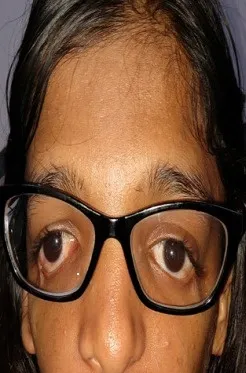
The facial dysmorphic features of Treacher Collins syndrome.
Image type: medical_photograph (other_medical_photograph)